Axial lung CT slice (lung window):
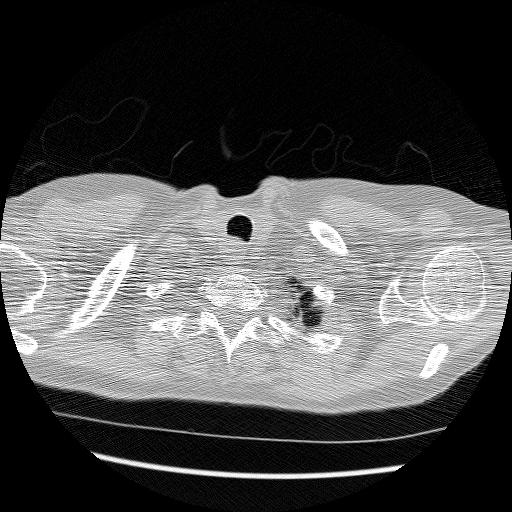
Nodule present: no